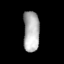
Tissue: lung
Cell type: Endothelial cells
Senescence score: 0.2316
Nuclear area (px): 637
Mean DAPI intensity: 178.568